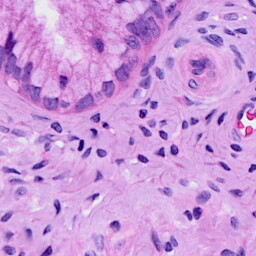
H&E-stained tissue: Cervix